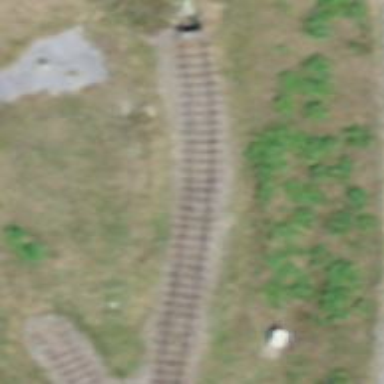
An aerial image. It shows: Preserved narrow-gauge railway siding with one track.